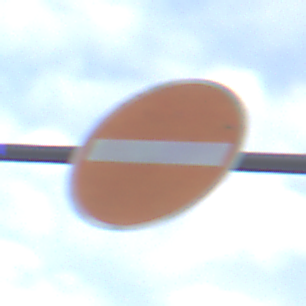
Verkehrszeichen: VerbotDerEinfahrt
Umgebung: Outdoor, Suburban
Tageszeit: MorningAfternoon
Wetter: PartlyCloudy
Licht: Natural
Jahreszeit: NotSpecified
Kontrast: MediumContrast